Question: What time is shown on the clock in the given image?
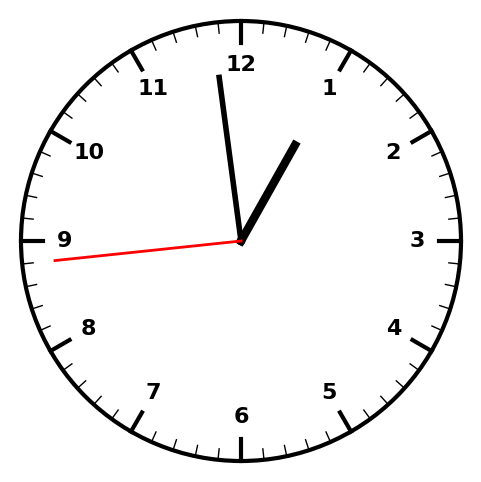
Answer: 12:58:44